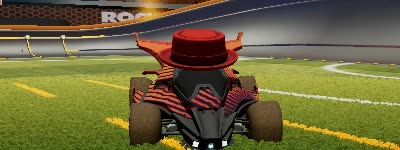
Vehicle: aftershock